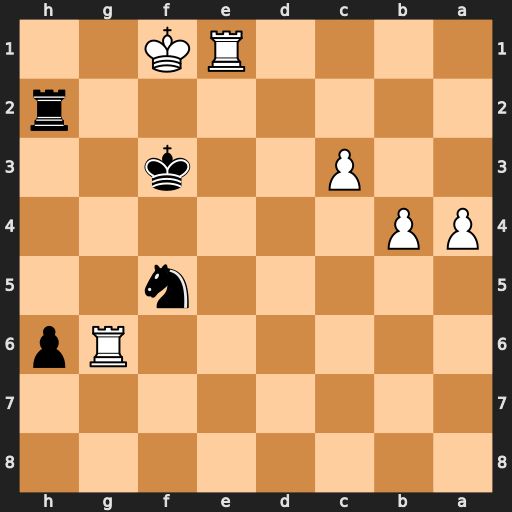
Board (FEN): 8/8/6Rp/5n2/PP6/2P2k2/7r/4RK2
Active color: b
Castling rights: -
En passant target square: -
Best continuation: Rh1+ Rg1 Ng3#